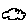
Label: cloud